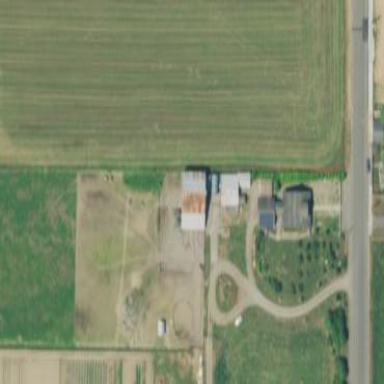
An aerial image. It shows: Farmyard area.